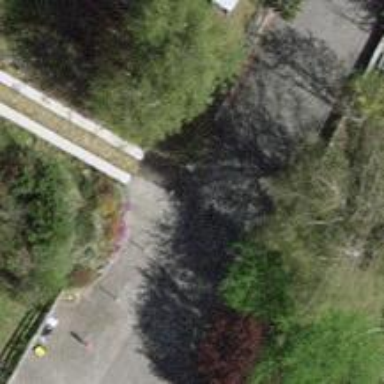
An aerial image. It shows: Unpaved driveway designed for service vehicles.